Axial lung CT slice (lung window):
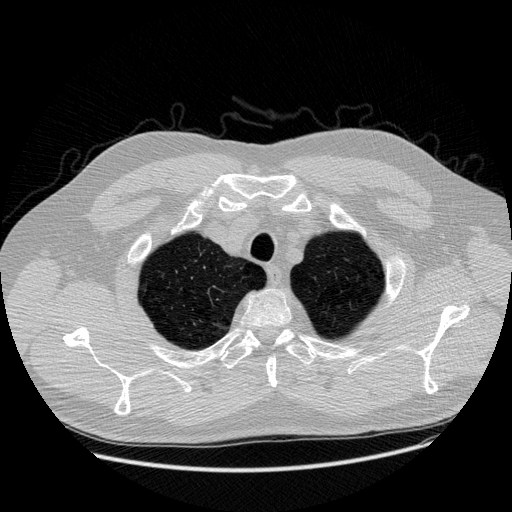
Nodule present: no